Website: apple
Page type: customer-info-address
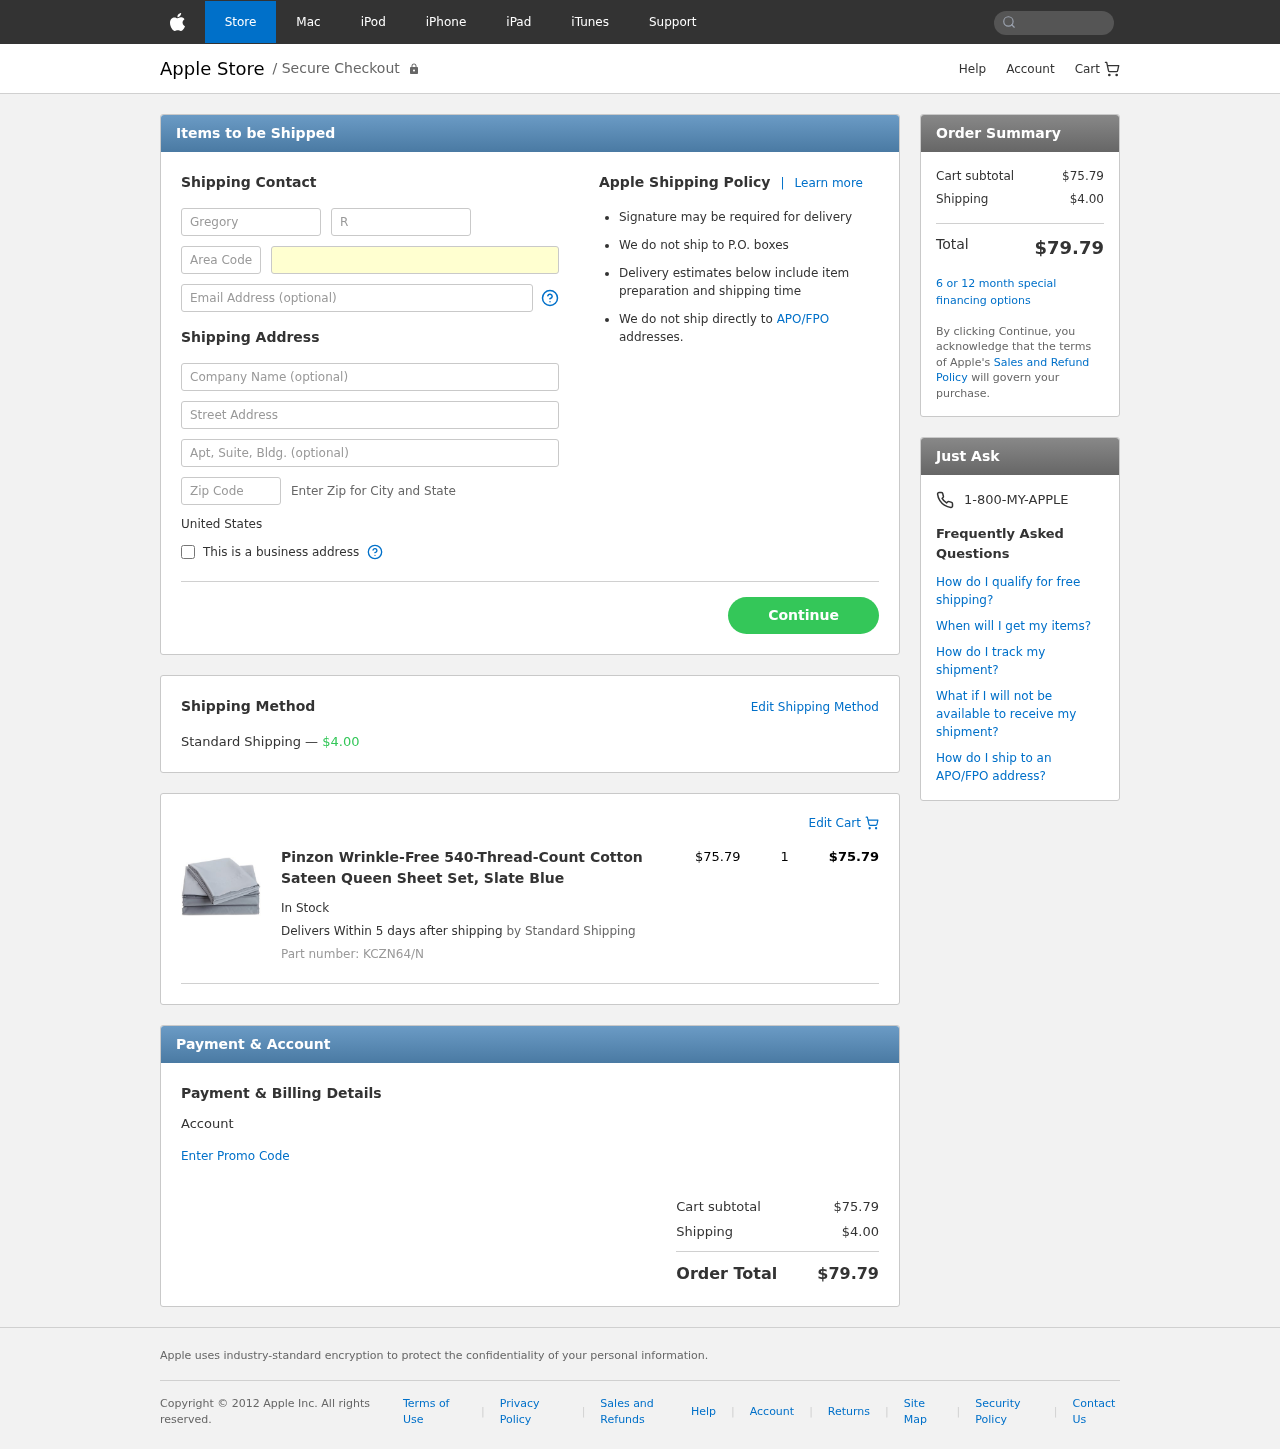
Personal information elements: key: PII_COUNTRY
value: United States
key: PII_FIRSTNAME
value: Gregory
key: PII_LASTNAME
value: Ruiz
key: PII_PHONE_AREA
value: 621
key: PII_PHONE_LINE
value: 1829
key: PII_EMAIL
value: gregory_ruiz@gmail.com
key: PII_COMPANY
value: Ramos-Nelson
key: PII_STREET
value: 5049 Joseph Oval Apt. 588
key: PII_STREET2
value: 176 Karen Burg
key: PII_POSTCODE
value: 58755
Product elements: key: PRODUCT1_NAME
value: Pinzon Wrinkle-Free 540-Thread-Count Cotton Sateen Queen Sheet Set, Slate Blue
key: PRODUCT1_PRICE
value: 75.79
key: PRODUCT1_QUANTITY
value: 1
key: PRODUCT1_SKU
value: KCZN64/N
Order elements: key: ORDER_SHIPPING_COST
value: $4.00
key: ORDER_ITEM_TOTAL
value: $75.79
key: ORDER_SUBTOTAL
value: $75.79
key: ORDER_TOTAL
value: $79.79